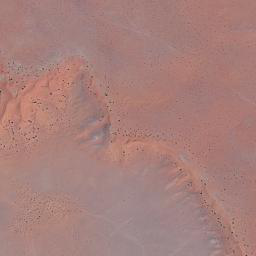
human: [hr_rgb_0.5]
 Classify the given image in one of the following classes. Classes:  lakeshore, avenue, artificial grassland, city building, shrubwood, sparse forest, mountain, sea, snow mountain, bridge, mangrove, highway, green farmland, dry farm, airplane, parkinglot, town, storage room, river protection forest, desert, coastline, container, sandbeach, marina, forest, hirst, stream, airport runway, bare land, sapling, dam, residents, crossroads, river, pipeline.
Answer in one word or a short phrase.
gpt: desert